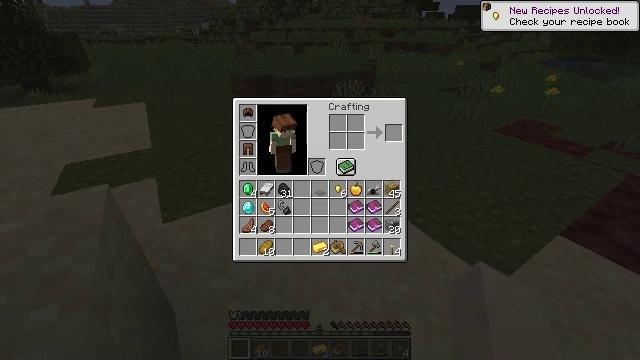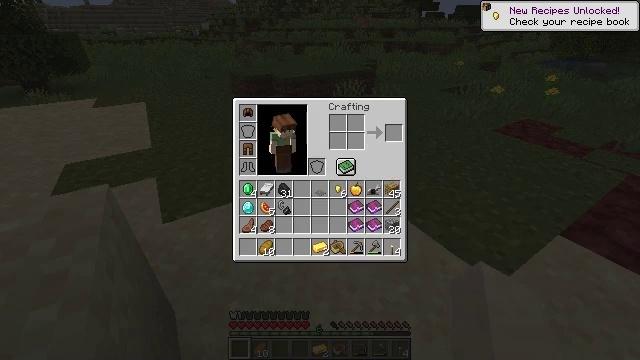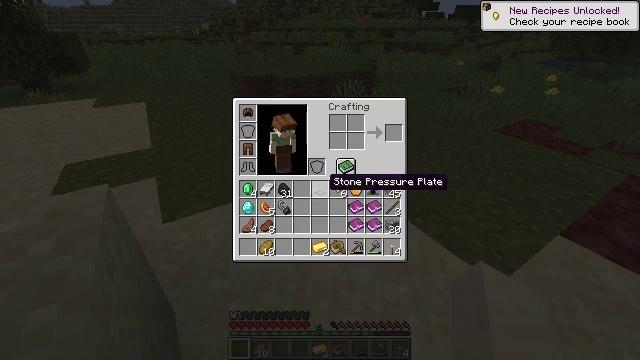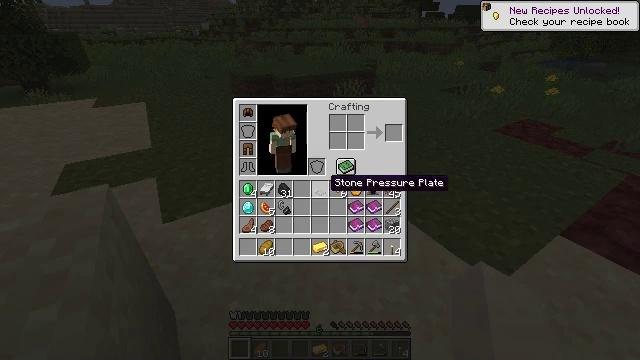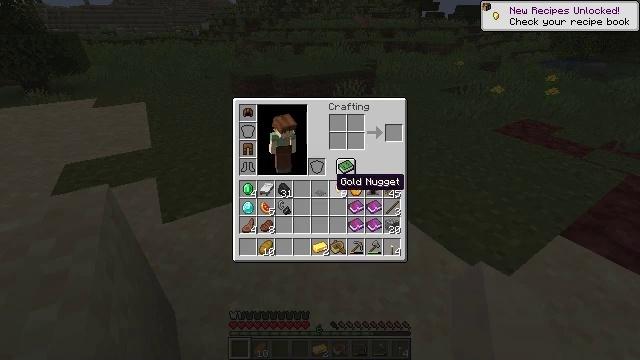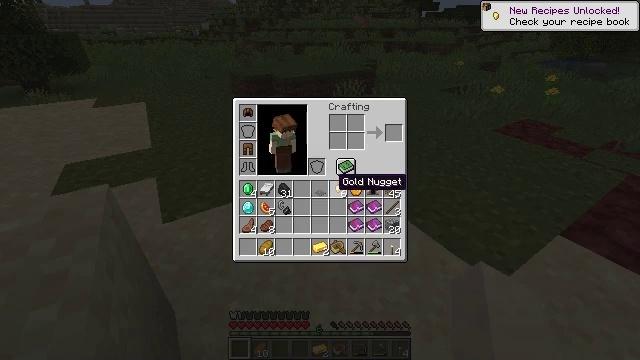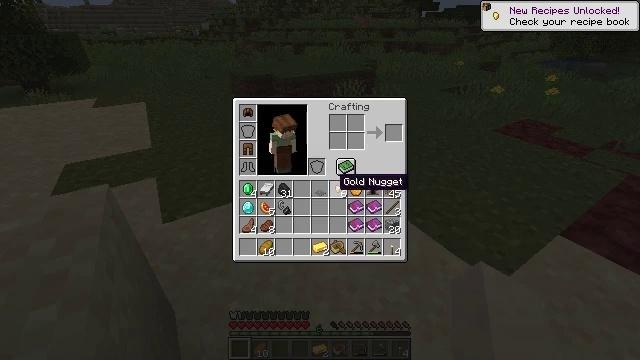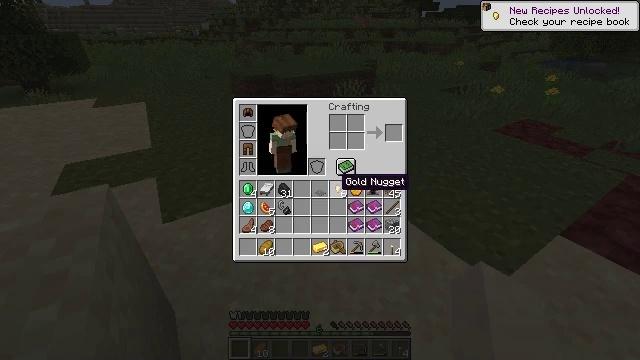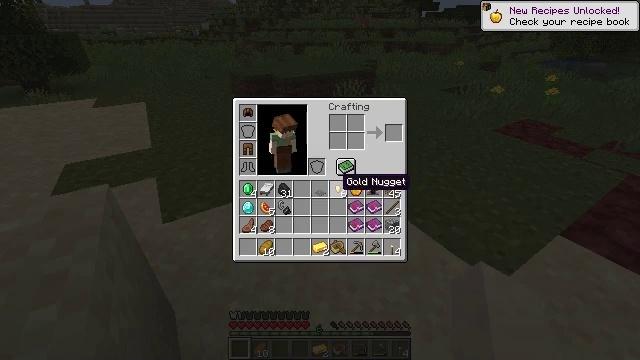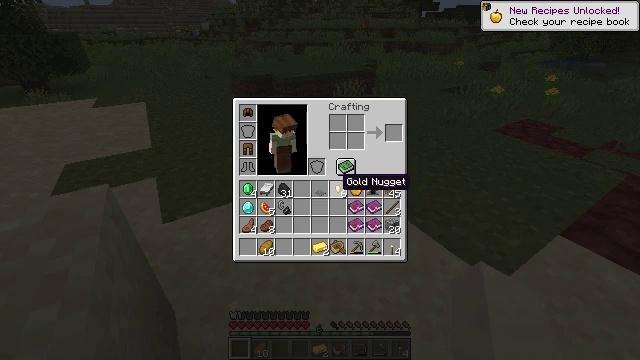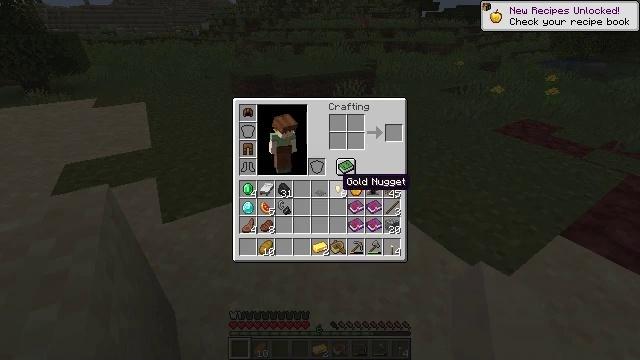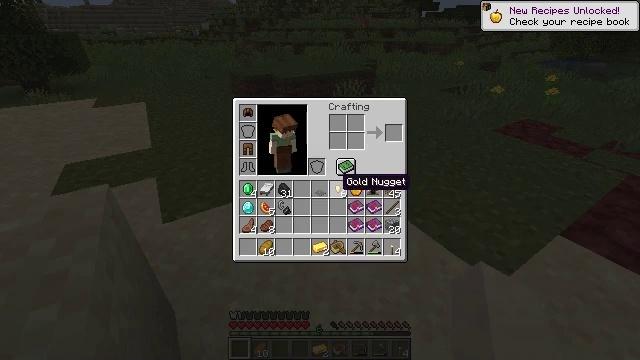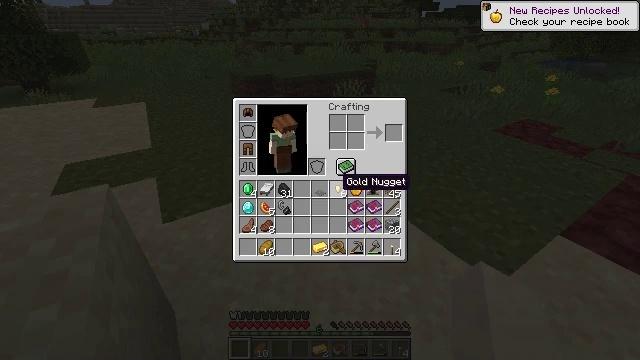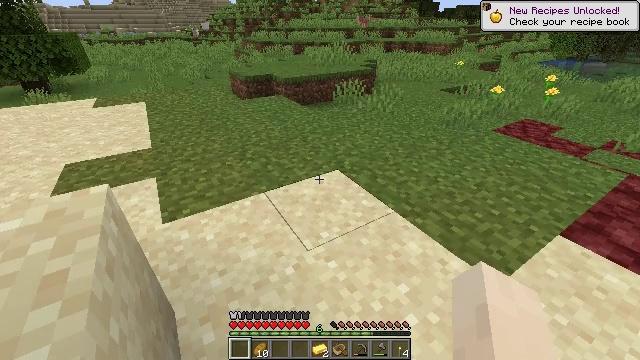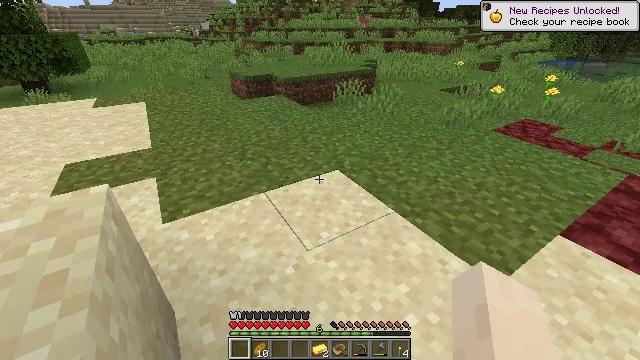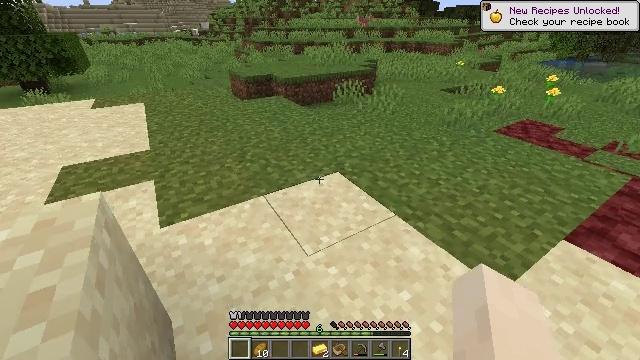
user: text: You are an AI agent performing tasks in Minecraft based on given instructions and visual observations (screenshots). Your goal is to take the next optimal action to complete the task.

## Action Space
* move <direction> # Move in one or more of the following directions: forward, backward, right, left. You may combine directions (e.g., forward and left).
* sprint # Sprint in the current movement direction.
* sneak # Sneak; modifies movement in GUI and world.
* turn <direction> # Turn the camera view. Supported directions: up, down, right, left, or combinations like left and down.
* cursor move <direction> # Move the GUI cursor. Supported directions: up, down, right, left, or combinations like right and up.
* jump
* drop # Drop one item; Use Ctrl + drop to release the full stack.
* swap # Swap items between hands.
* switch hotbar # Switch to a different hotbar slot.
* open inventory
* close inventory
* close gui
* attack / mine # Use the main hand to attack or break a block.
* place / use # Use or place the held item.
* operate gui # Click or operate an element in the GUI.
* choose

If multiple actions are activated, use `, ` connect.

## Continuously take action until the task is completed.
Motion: motion action
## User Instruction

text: Remove a gold nugget from the inventory.
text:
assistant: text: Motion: sneak
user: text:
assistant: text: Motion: sneak, cursor move down
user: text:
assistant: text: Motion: no_op
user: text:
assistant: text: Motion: no_op
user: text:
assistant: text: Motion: no_op
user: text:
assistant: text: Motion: sneak
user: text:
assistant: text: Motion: sneak
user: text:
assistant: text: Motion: sneak
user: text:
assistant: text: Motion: sneak
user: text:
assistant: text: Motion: no_op
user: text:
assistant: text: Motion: no_op
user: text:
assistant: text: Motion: no_op
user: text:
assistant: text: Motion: no_op
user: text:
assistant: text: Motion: close gui
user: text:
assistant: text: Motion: move forward, open inventory
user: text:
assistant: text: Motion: move forward, turn right and up
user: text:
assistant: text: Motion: move forward, turn right and up
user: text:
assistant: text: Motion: move forward, turn right and up
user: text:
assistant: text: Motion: move forward
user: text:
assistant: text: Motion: move forward
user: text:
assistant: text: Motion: move forward
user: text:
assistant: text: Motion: move forward
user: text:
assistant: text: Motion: move forward
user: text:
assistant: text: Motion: move forward
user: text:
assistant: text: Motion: move forward, turn right
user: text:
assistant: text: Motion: move forward
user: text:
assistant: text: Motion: move forward
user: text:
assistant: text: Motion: move forward
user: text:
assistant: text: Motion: move forward
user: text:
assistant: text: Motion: move forward